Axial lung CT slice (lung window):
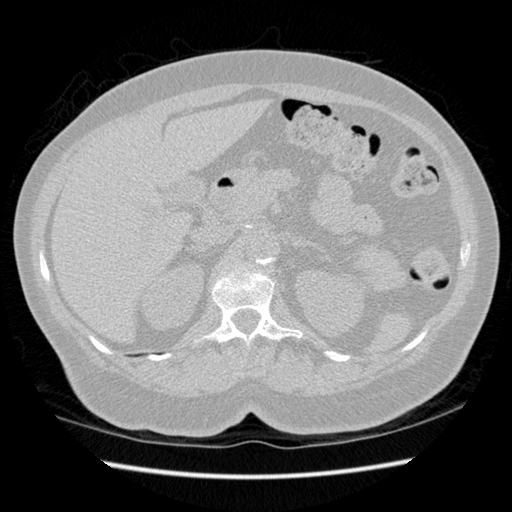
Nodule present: no